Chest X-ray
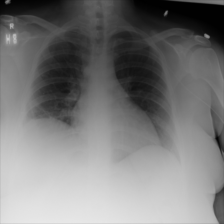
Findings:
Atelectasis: positive
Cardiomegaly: negative
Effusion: negative
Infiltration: negative
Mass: negative
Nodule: negative
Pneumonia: negative
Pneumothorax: negative
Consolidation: negative
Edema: negative
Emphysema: negative
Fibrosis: negative
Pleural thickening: negative
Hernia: negative